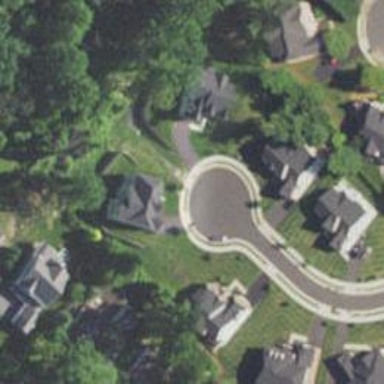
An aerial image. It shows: Turning circle on the road.